Interaction volume radius: 5 \u00c5
Interaction volume height: 10 \u00c5
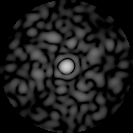
Disorder parameter: 0.8508